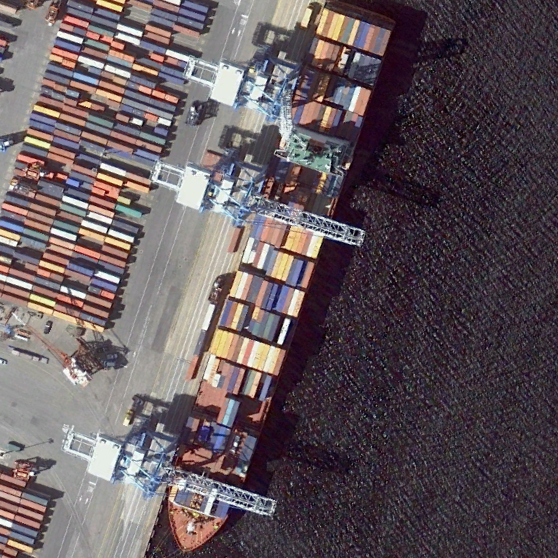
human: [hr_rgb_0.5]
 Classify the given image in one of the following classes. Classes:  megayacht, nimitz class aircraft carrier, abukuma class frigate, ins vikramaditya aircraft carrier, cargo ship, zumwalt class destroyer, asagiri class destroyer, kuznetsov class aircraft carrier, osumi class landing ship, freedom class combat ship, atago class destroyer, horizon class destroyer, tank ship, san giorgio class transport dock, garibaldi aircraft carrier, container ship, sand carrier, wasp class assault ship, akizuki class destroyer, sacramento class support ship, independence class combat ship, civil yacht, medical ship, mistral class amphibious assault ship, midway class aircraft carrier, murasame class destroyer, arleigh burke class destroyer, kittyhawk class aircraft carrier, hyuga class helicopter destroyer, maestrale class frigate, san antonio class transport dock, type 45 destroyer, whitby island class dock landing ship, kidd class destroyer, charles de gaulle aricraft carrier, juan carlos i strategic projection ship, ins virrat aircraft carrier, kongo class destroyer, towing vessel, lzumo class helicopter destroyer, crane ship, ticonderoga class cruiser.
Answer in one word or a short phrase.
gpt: Container ship